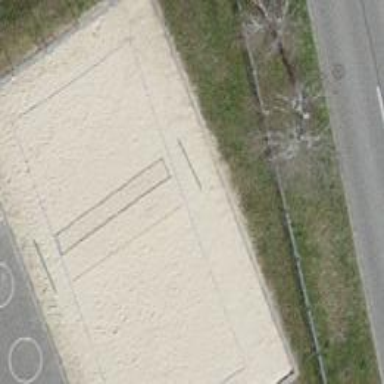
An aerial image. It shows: Beach volleyball pitch for leisure activities.